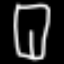
Label: pants